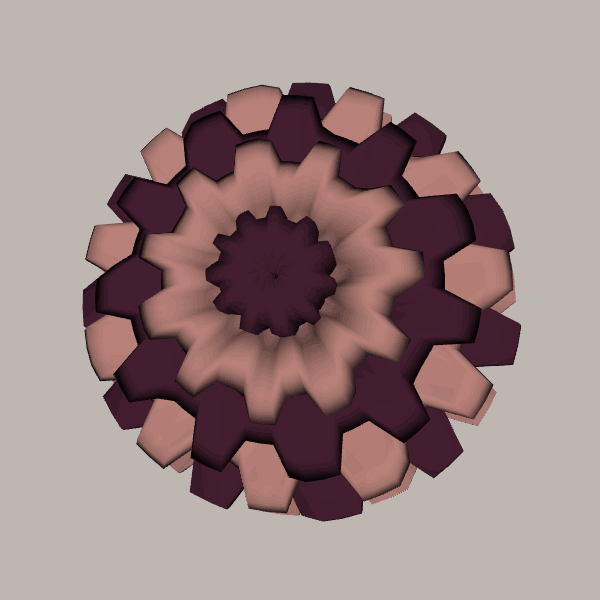
Background: light